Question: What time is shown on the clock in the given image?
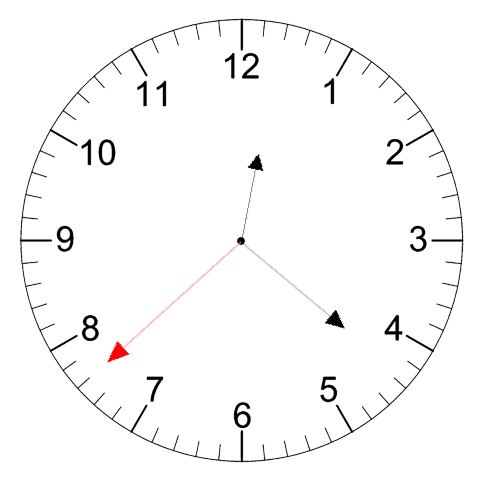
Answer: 12:21:38